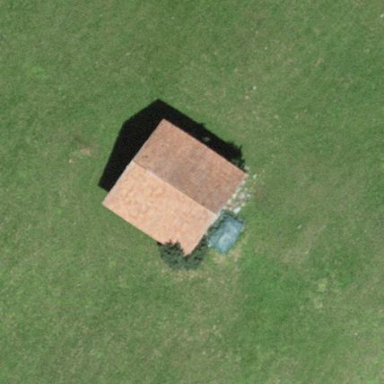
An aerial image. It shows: Rural barn.